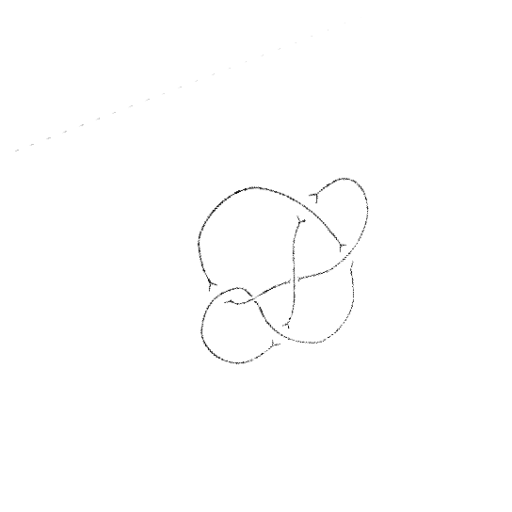
Crossing number: 6